Field crop: maize
Growth stage: 2
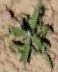
Species: atriplex